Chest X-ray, PA view. Patient: 56 years old, sex F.
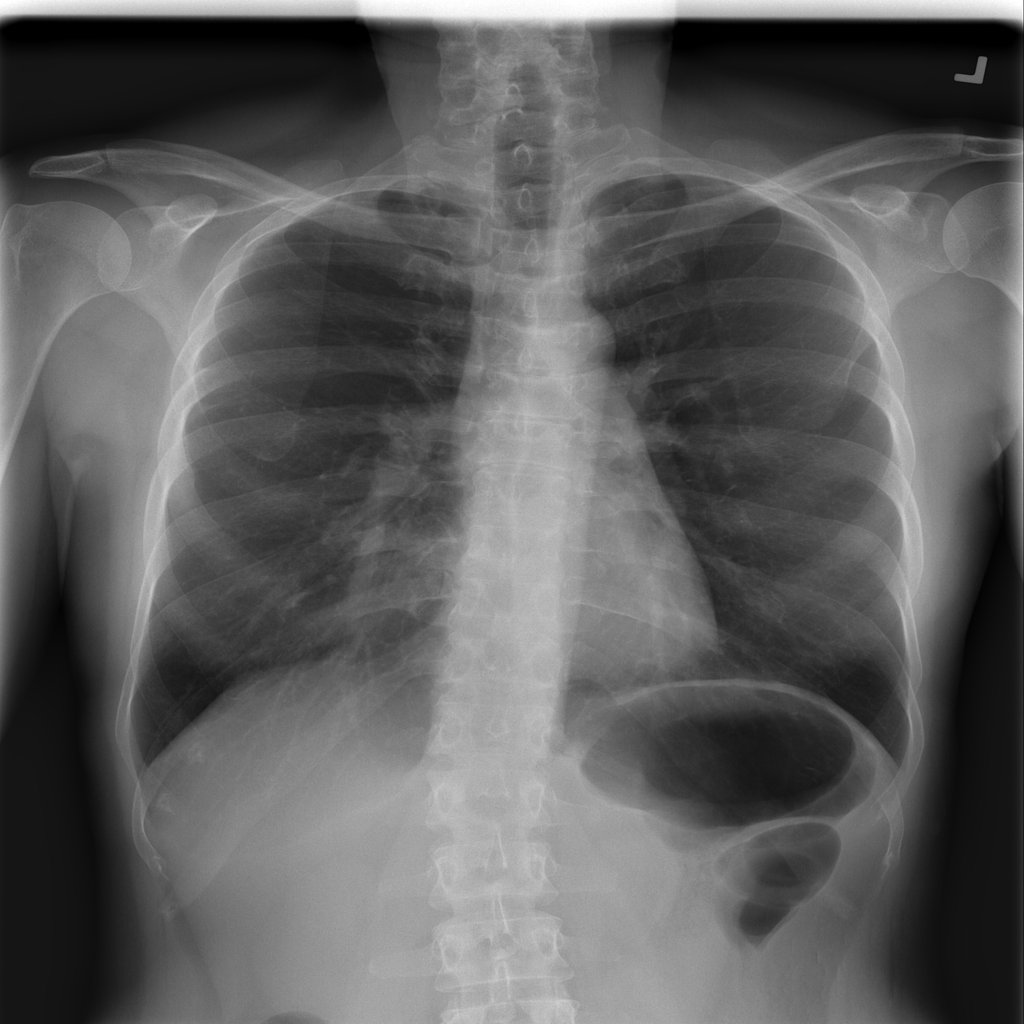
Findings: No Finding